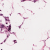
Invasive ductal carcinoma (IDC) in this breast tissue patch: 1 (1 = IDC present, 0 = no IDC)